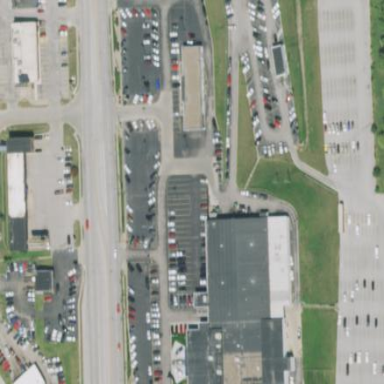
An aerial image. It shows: Shop that sells cars.